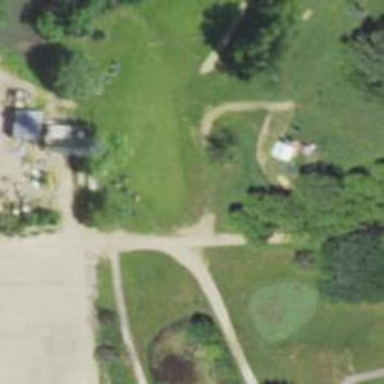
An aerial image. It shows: Disc golf hole.